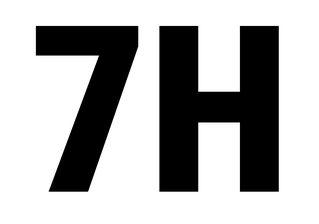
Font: Roboto_Condensed_Black